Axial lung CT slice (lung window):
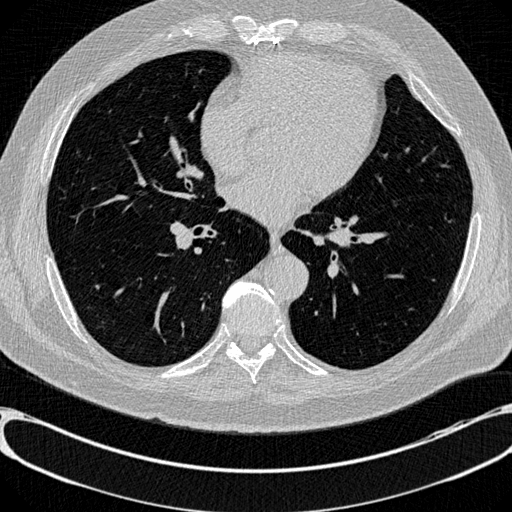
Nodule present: no